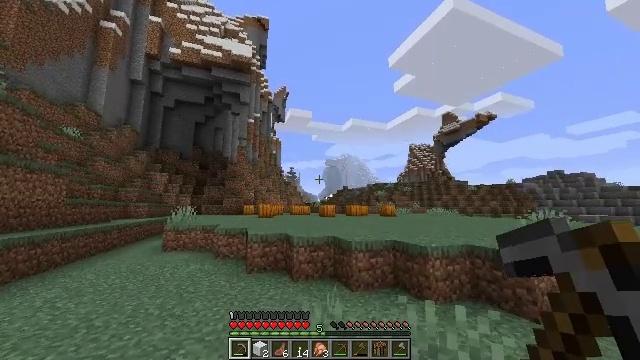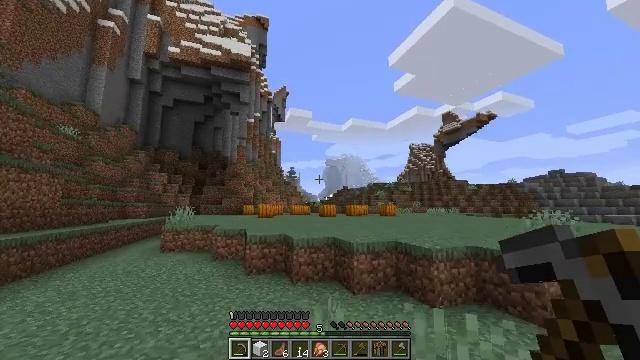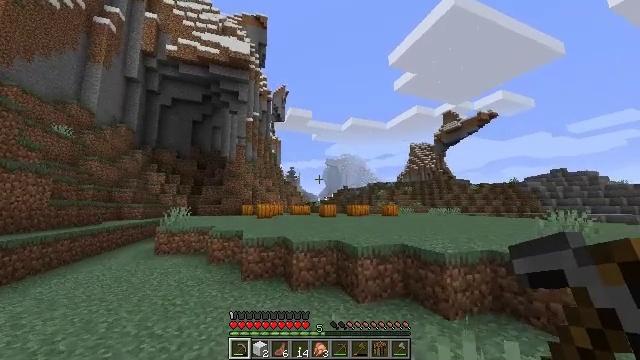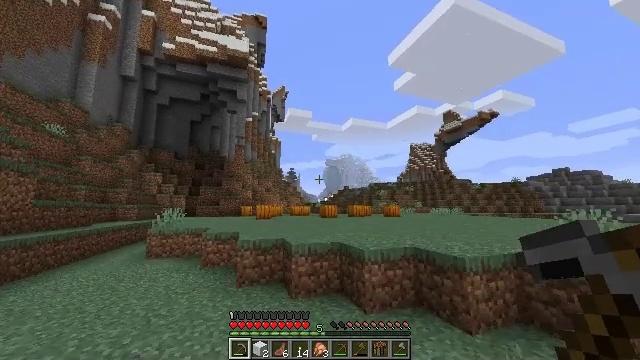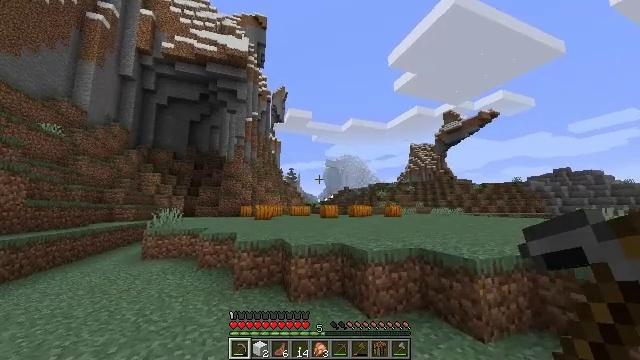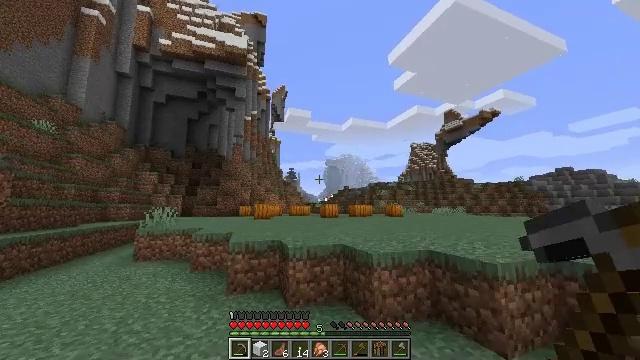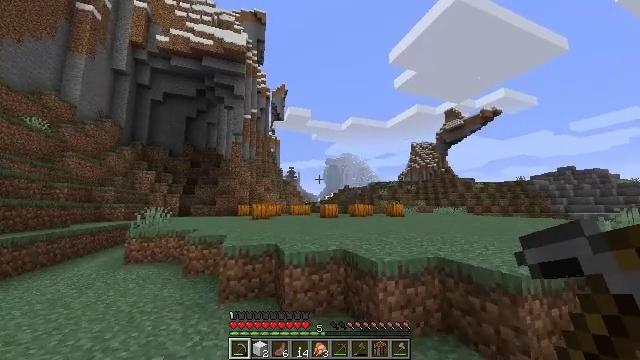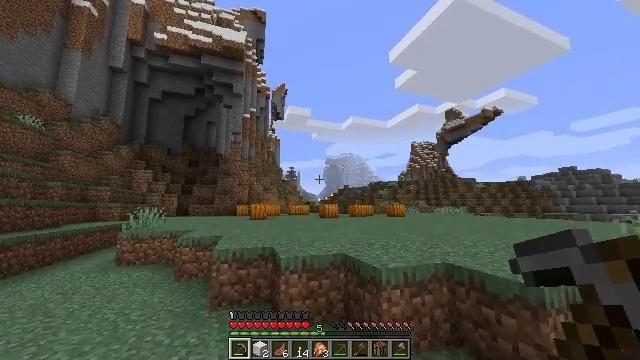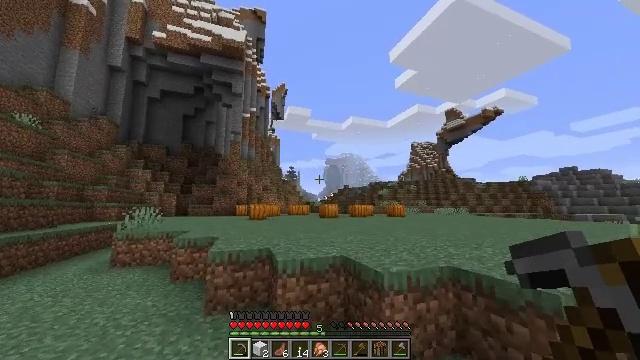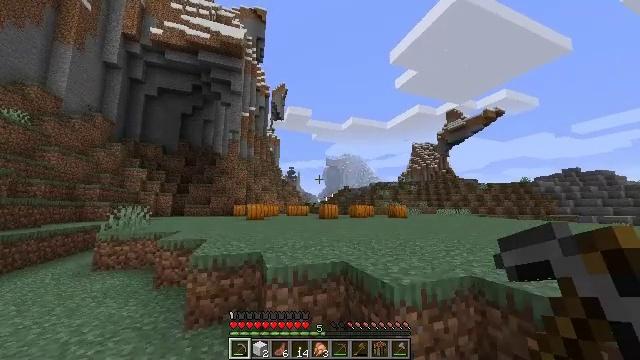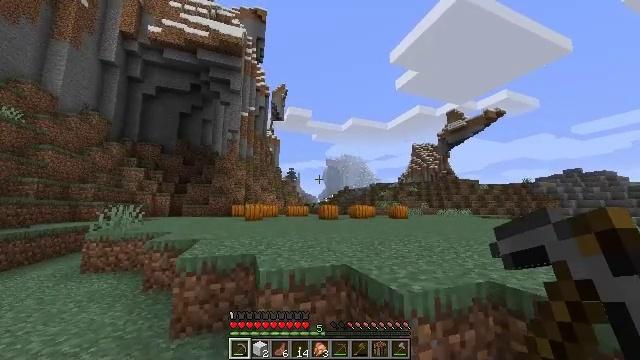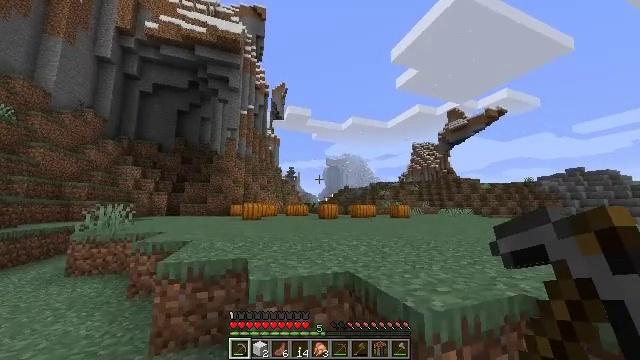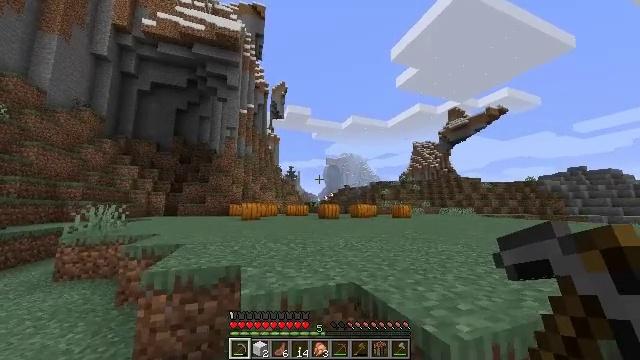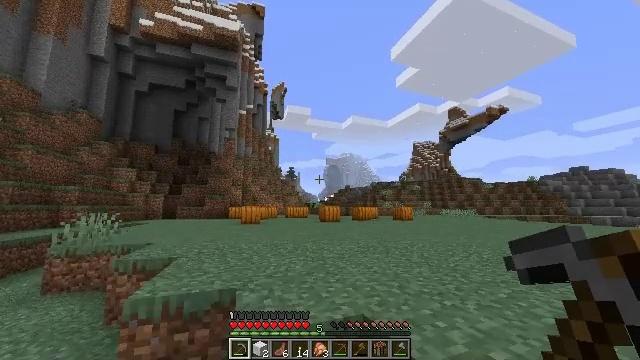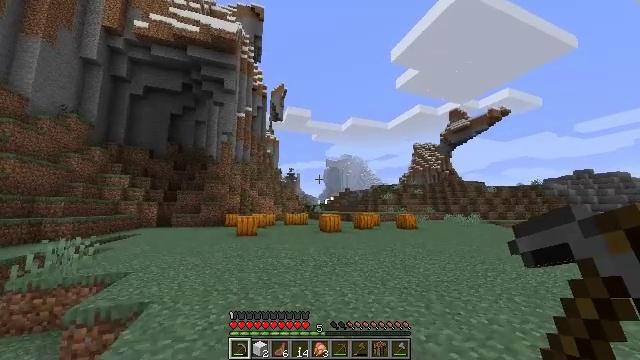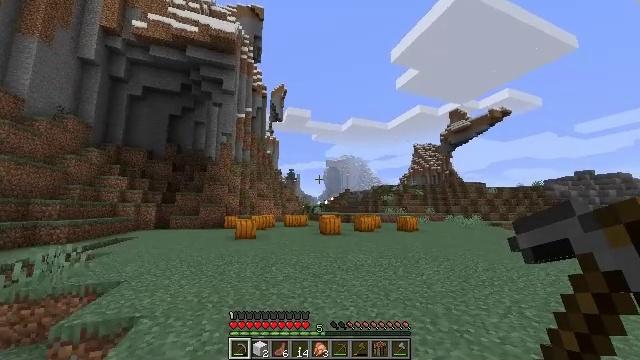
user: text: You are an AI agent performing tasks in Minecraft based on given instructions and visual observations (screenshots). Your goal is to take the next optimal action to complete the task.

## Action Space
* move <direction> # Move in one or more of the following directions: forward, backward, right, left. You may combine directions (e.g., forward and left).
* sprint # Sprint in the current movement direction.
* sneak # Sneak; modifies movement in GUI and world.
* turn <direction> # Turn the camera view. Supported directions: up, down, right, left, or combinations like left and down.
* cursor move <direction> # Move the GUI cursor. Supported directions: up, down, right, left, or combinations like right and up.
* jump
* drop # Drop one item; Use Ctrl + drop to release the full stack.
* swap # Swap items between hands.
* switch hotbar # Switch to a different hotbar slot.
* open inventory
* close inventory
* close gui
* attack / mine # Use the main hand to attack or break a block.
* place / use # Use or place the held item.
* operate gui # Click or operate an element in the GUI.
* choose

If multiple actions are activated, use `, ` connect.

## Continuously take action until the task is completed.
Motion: motion action
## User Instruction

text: Break the pumpkin to collect it.
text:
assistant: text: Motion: move forward, sprint
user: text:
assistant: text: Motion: move forward, sprint
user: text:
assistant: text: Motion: move forward, sprint
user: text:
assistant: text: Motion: move forward, sprint
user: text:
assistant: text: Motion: move forward, sprint
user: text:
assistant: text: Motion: move forward, sprint
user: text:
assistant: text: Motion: move forward, sprint
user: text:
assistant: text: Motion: move forward, sprint
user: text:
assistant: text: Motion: move forward, sprint
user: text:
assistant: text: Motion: move forward, sprint
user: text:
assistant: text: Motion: move forward, sprint
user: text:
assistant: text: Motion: move forward, sprint
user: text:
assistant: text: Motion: move forward, sprint, jump
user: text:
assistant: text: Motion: move forward, sprint, jump
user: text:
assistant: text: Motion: move forward, sprint, jump
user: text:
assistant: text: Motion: move forward, sprint, jump
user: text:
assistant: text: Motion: move forward, sprint, jump
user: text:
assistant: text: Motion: move forward, sprint, jump
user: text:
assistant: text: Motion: move forward, sprint, jump
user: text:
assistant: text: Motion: move forward, sprint
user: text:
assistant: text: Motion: move forward, sprint
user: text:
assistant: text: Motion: move forward, sprint
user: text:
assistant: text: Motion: move forward, sprint
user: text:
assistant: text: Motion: move forward, sprint
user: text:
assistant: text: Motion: move forward, sprint
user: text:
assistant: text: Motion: move forward, sprint, turn left and down
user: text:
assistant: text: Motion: move forward, sprint, turn down
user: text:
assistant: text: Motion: move forward, sprint, turn down
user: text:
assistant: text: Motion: move forward, sprint, turn down
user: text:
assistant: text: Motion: move forward, sprint, turn down